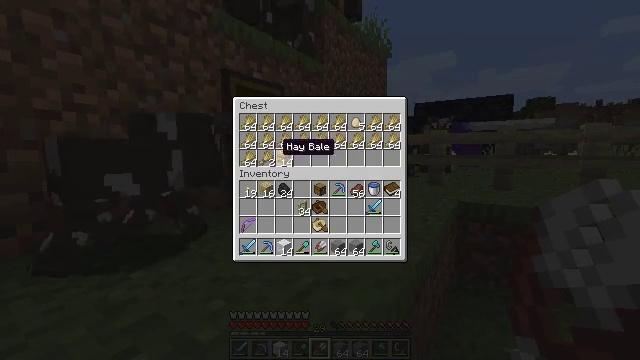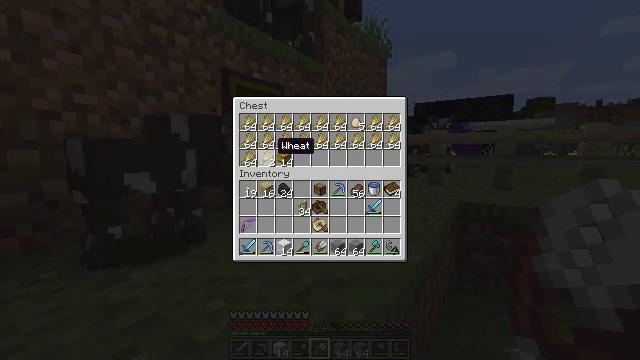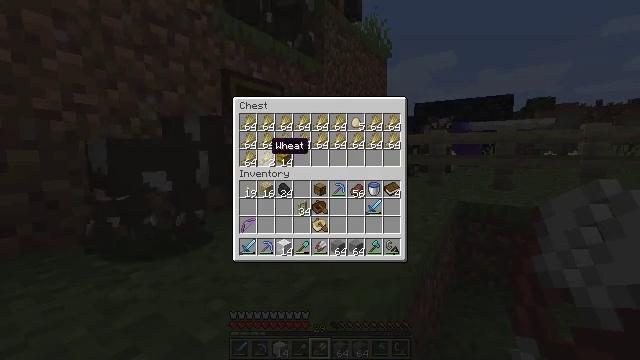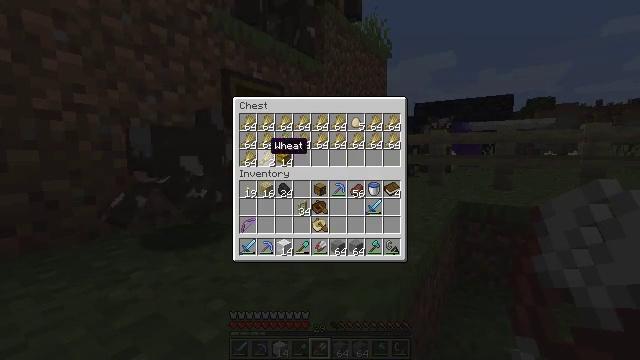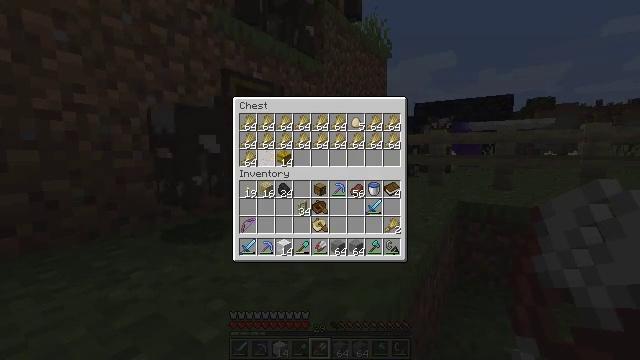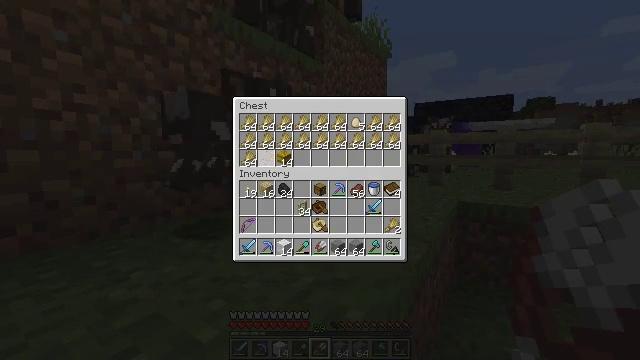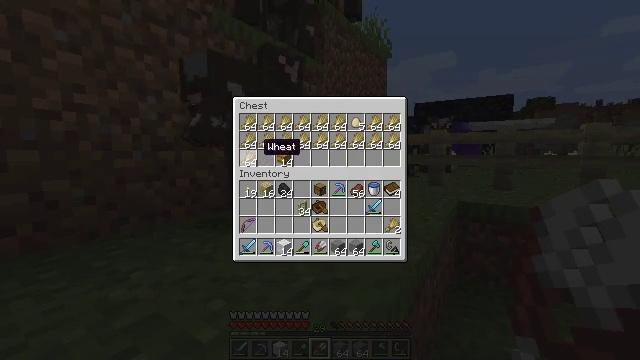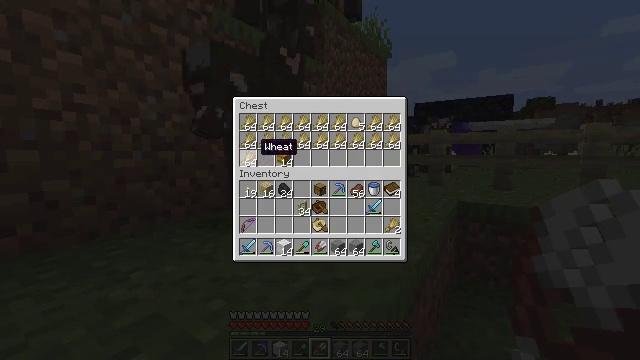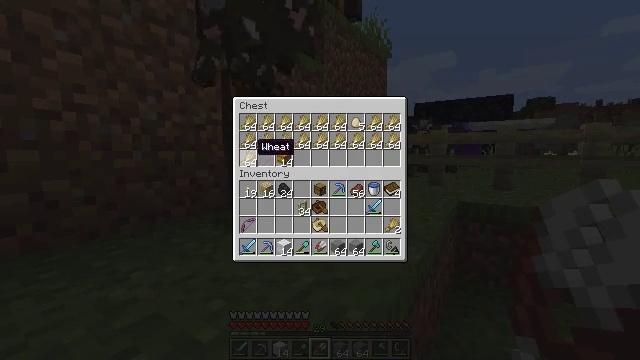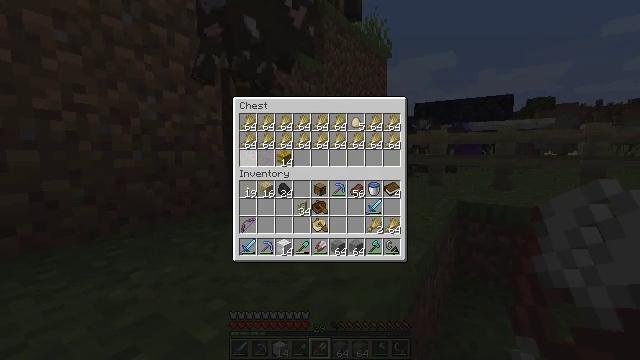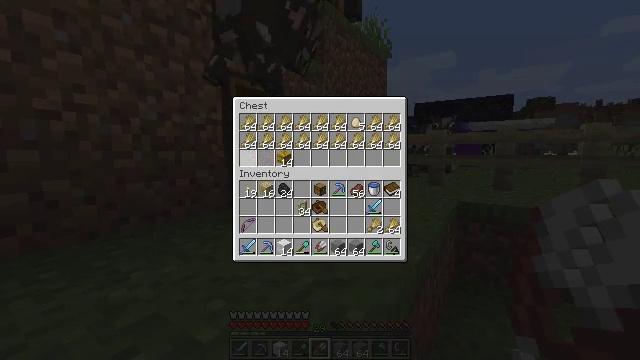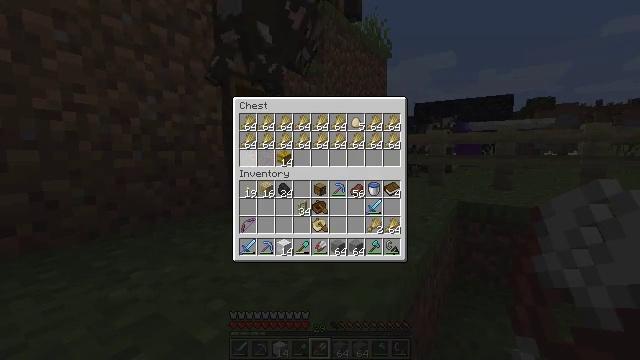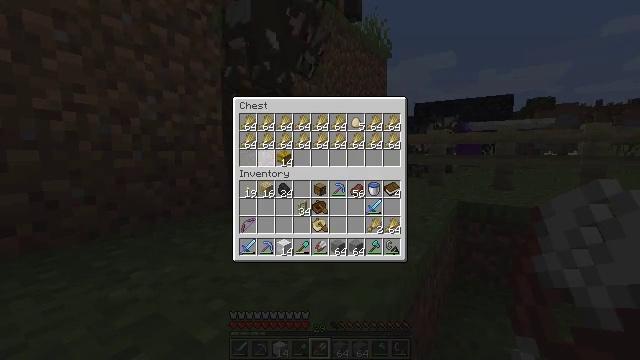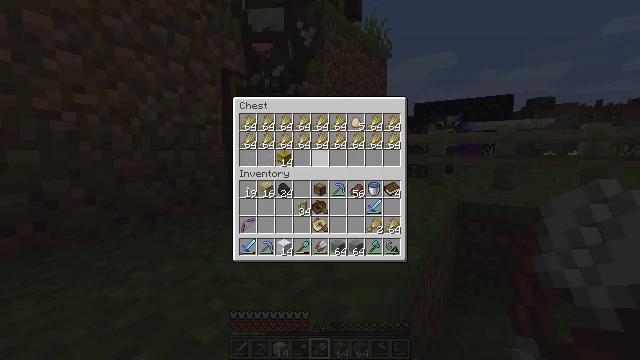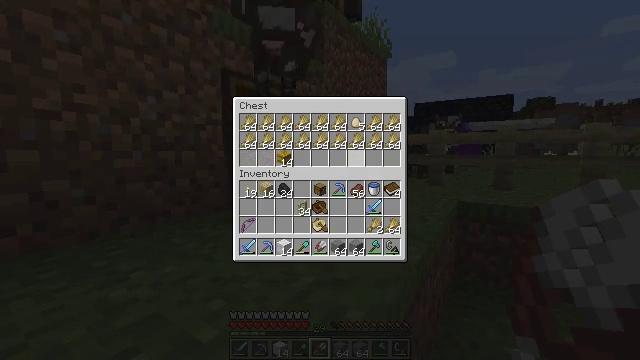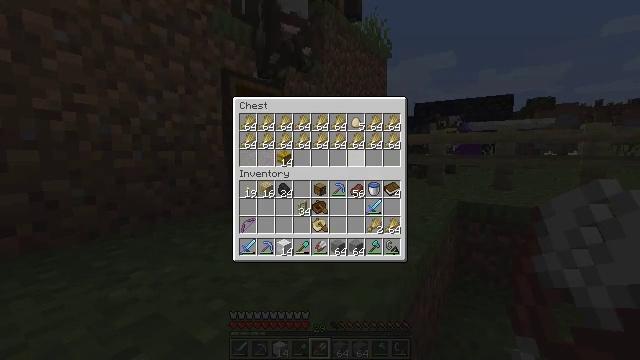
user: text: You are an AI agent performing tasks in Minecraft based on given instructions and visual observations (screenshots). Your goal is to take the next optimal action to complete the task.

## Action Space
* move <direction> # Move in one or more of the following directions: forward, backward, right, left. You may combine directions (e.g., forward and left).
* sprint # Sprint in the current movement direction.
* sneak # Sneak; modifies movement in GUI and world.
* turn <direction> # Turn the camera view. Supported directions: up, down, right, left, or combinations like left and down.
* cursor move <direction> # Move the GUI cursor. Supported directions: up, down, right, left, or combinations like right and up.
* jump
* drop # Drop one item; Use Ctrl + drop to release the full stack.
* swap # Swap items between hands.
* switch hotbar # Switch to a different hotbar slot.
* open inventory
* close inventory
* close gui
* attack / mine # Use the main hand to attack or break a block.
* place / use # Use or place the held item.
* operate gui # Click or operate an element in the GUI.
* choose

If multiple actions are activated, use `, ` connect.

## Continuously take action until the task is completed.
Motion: motion action
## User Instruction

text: Combat the sheep.
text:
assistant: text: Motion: sneak
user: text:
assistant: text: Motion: sneak
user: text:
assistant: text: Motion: sneak
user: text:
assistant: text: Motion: sneak, attack / mine
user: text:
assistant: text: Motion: sneak, attack / mine
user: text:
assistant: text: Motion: sneak
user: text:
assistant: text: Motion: sneak
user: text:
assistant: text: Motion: sneak
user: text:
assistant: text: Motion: sneak, attack / mine
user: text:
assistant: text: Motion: sneak, attack / mine
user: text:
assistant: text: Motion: sneak
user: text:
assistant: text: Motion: sneak, turn right
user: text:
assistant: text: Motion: sneak, turn right
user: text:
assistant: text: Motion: sneak, turn right
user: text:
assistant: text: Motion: sneak
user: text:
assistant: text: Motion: sneak
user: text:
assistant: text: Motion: turn left and down
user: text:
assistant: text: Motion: turn left and down
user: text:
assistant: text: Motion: turn left and down
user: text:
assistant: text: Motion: turn left
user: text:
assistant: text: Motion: turn left
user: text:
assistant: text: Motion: turn left and up
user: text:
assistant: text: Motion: turn left and up
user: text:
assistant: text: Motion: move forward, sprint, turn left and up
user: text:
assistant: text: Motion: move forward, sprint
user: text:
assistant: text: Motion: move forward, sprint
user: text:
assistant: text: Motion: move forward, sprint
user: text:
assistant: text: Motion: move forward, sprint, turn right
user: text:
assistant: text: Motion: move forward, sprint, turn right, jump
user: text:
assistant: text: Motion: move forward, sprint, turn right and down, jump